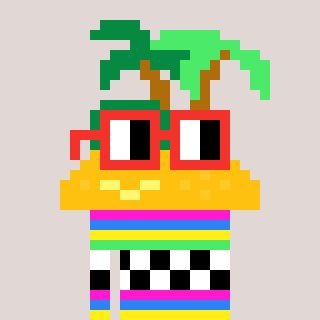
a pixel art character with square red glasses, a island-shaped head and a grayscale-colored body on a warm background